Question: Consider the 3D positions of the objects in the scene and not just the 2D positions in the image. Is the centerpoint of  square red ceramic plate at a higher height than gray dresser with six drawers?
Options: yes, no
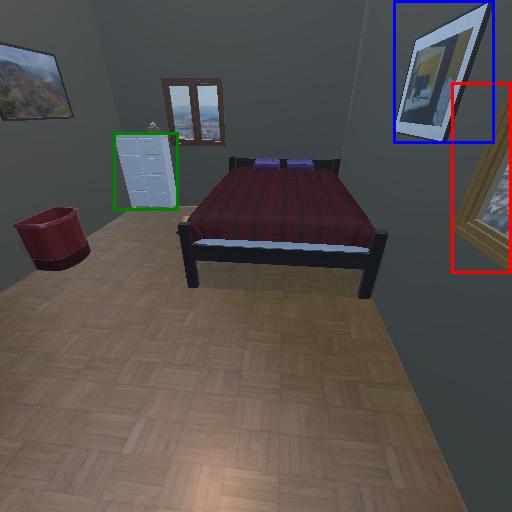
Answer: yes